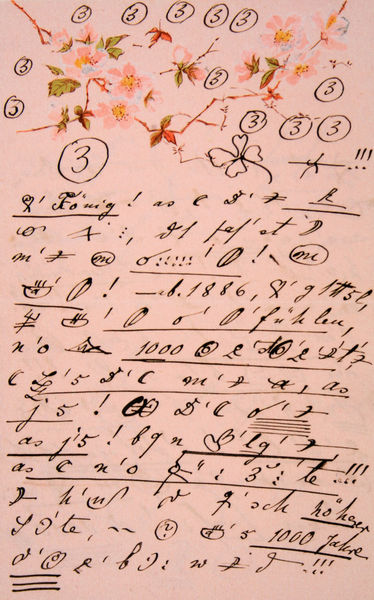
Titel: Brief von Ernestine an Gabriel von Max
Künstler: Ernestine von Max
Standort: München
Institution: Städtische Galerie im Lenbachhaus
Schlagwörter: blau, weiß, braun, grau, schwarz, rot, blatt, rosa, schrift, zahlen, striche, tusche, tinte, zahl, notizen, berechnung, rechnung, mathe